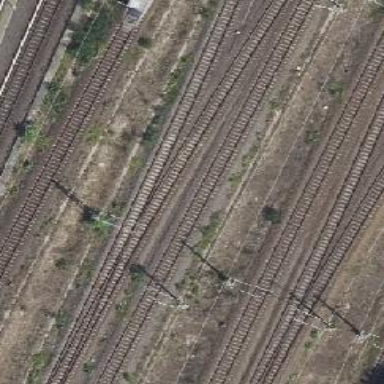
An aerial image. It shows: Electrified rail siding with contact line.